Question: I am new to Android and trying to build a login box, and experience some troubles. I created two textes (Username, Password) and two text-boxes next to them, to style a login box area.
But unfortunately the elements jump up and down in correlation with the upper and lower bars, that are shown when the user touches the screen.
How can I realize a centered login box?

Link: <URL>
Here is some code:
'''
<FrameLayout android:layout_width="match_parent"
android:layout_height="match_parent"
android:fitsSystemWindows="true">
<LinearLayout android:id="@+id/fullscreen_content_controls"
style="?buttonBarStyle"
android:layout_width="match_parent"
android:layout_height="wrap_content"
android:layout_gravity="bottom|center_horizontal"
android:background="@color/black_overlay"
android:orientation="horizontal"
tools:ignore="UselessParent">
<Button android:id="@+id/dummy_button"
style="?buttonBarButtonStyle"
android:layout_width="0dp"
android:layout_height="wrap_content"
android:layout_weight="1"
android:text="@string/login_button" />
</LinearLayout>
<RelativeLayout
android:layout_width="wrap_content"
android:layout_height="wrap_content"
android:layout_gravity="center"
android:gravity="center_vertical|center_horizontal">
<TableLayout
android:layout_width="wrap_content"
android:layout_height="wrap_content"
android:layout_gravity="center"
android:baselineAligned="false"
android:layout_alignParentTop="false"
android:layout_alignParentLeft="false"
android:layout_alignParentBottom="false"
android:layout_centerInParent="true">
<TableRow
android:layout_width="match_parent"
android:layout_height="match_parent">
<TextView
android:layout_width="wrap_content"
android:layout_height="wrap_content"
android:text="@string/login_username"
android:id="@+id/textView" />
<EditText
android:layout_width="wrap_content"
android:layout_height="wrap_content"
android:id="@+id/editText"
android:layout_column="1" />
</TableRow>
<TableRow
android:layout_width="match_parent"
android:layout_height="match_parent">
<TextView
android:layout_width="wrap_content"
android:layout_height="wrap_content"
android:text="@string/login_password"
android:id="@+id/textView2"
android:layout_column="0" />
<EditText
android:layout_width="wrap_content"
android:layout_height="wrap_content"
android:id="@+id/editText2"
android:layout_column="1" />
</TableRow>
</TableLayout>
</RelativeLayout>
</FrameLayout>
'''
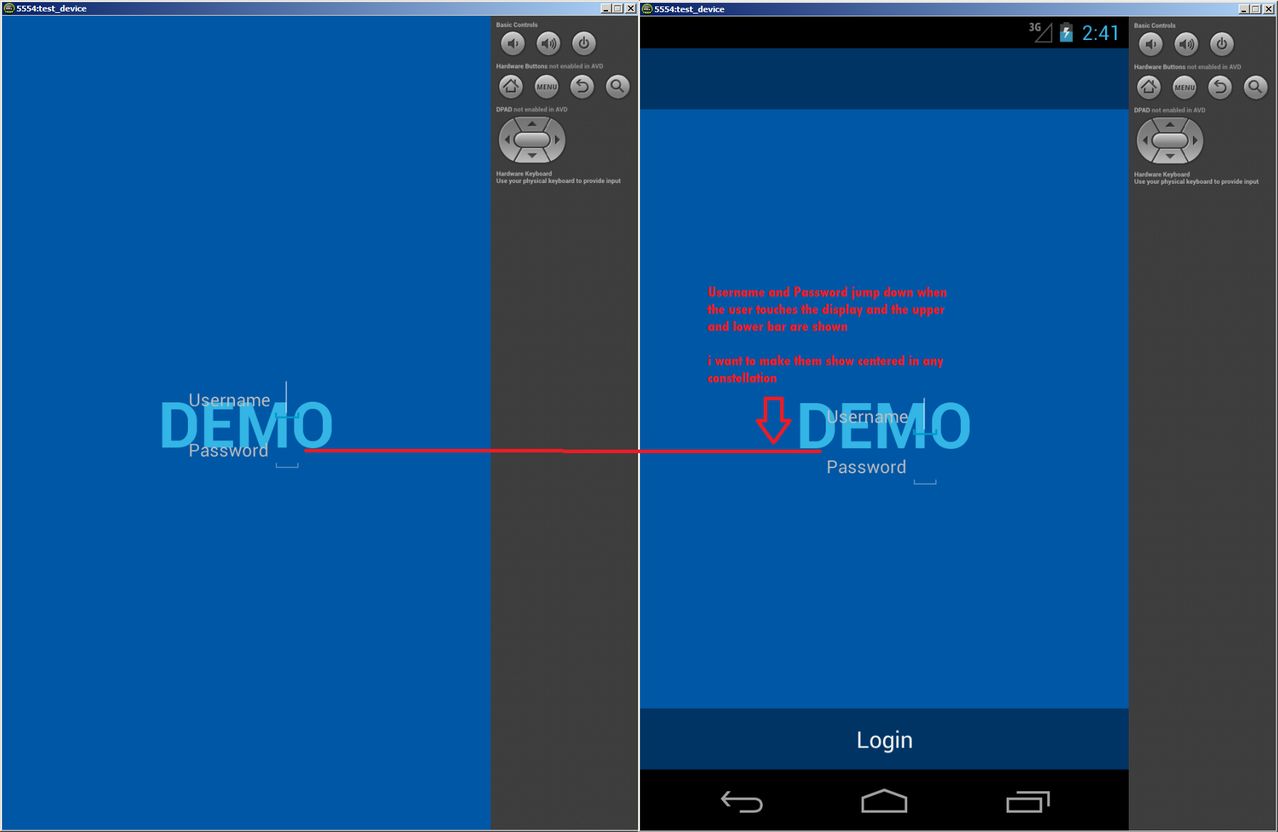
Answer: There is no need of Table Layout It simply done with relative and linearlayout.
<URL>